Field crop: maize
Growth stage: 2
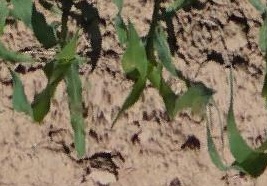
Species: maize